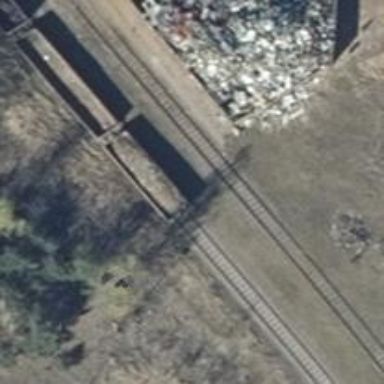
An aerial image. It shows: Railway yard.